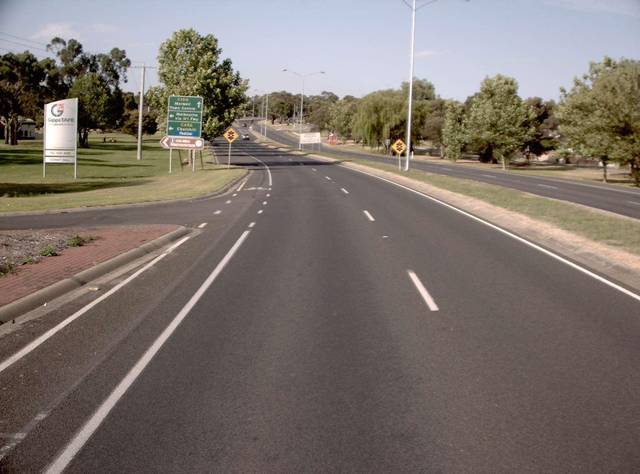
Region: Australia
Coordinates: -38.238, 146.422